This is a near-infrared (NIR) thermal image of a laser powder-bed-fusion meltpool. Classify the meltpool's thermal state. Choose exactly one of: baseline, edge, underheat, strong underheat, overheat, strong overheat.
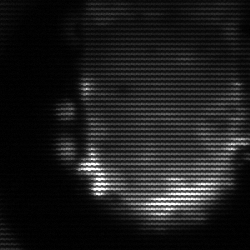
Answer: baseline